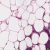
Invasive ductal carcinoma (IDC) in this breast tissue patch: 1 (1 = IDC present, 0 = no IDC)